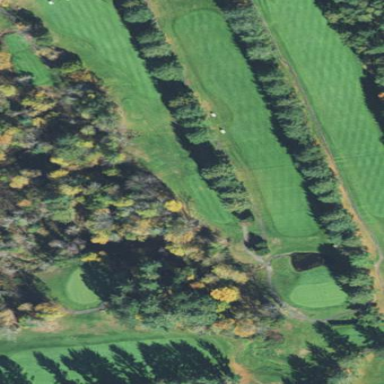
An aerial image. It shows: Grassy area designated as golf fairway.